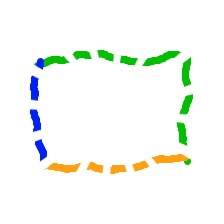
Shape: rectangle